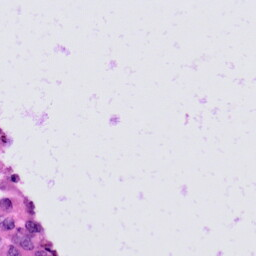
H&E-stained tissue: Skin